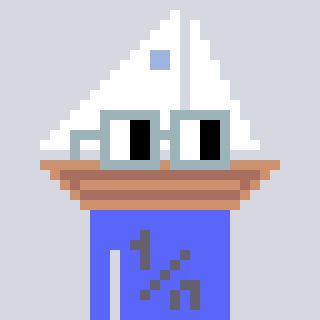
a pixel art character with square dark gray glasses, a sailboat-shaped head and a purple-colored body on a cool background